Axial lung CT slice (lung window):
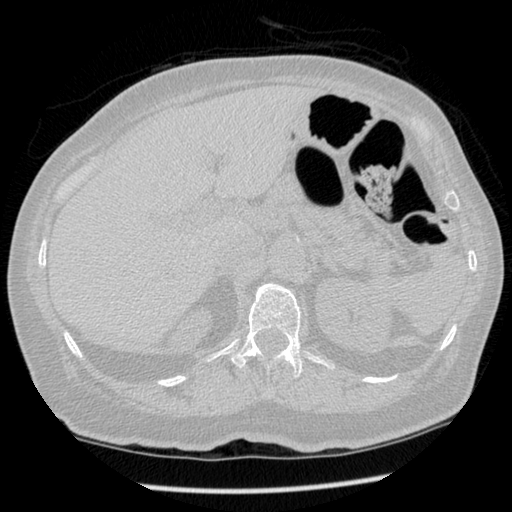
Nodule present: no